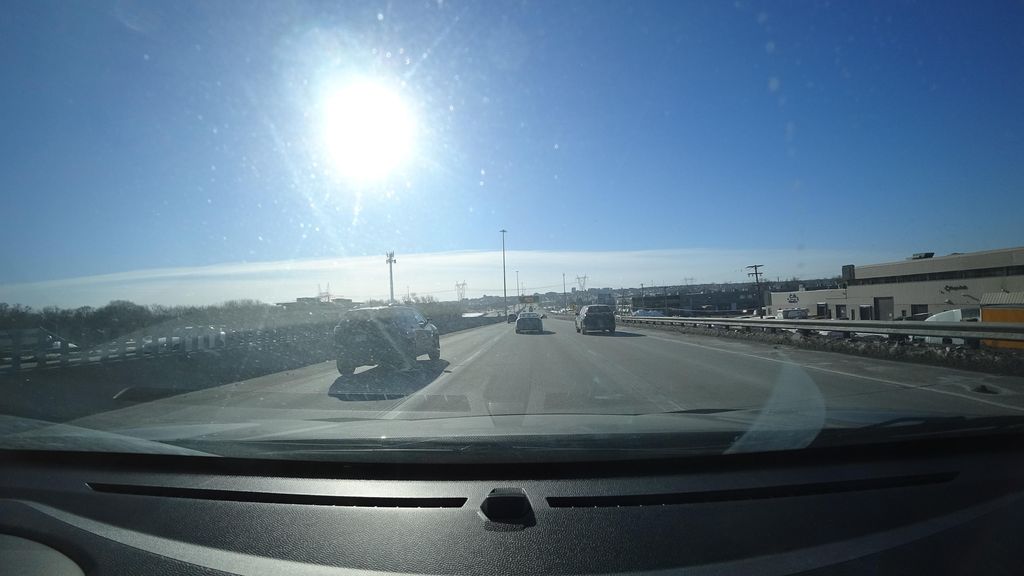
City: quebec_city